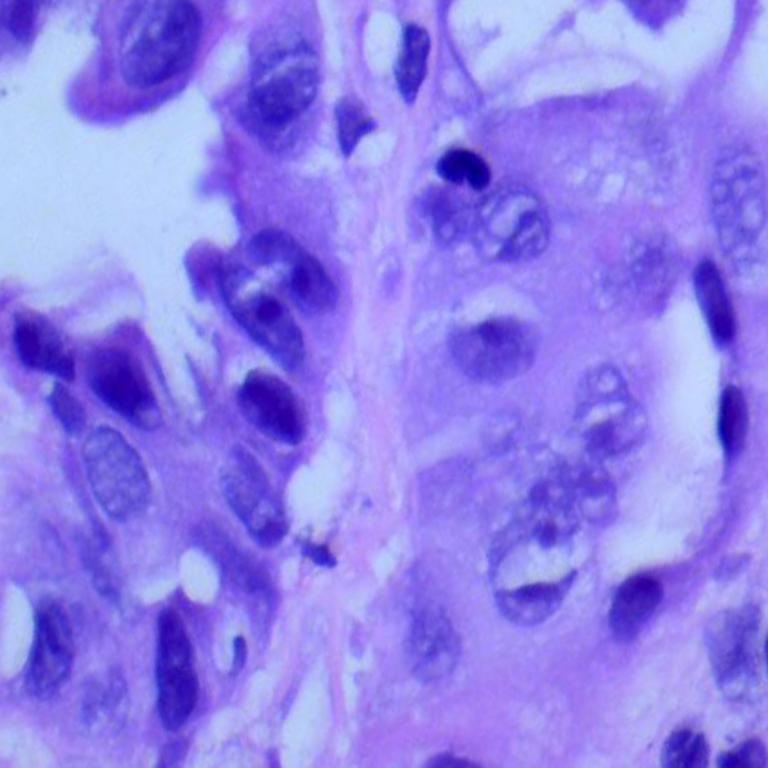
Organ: lung
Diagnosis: adenocarcinomas